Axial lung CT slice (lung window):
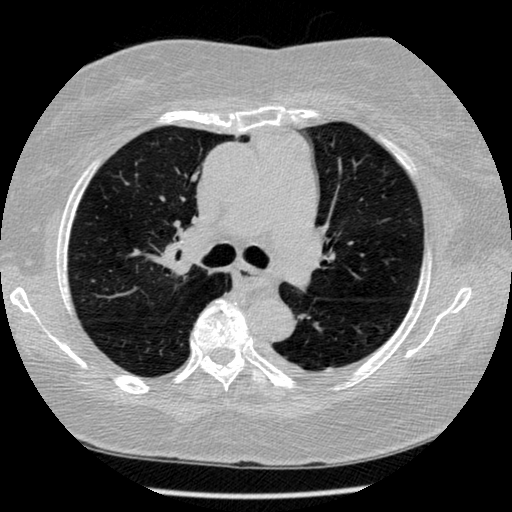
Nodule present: no